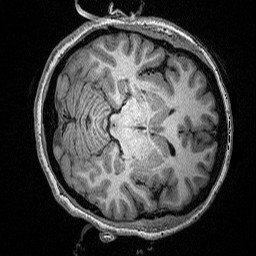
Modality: T1w
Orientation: axial
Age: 37
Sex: female
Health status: ill
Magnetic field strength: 3 T
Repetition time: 2.53 s
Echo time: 0.00331 s